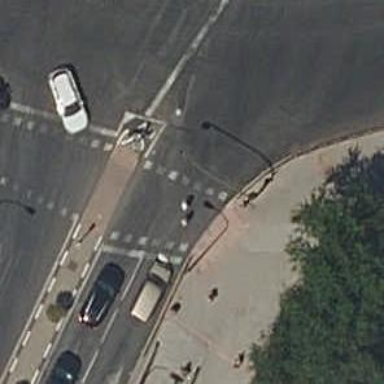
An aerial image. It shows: Road with traffic signals at the crossing.